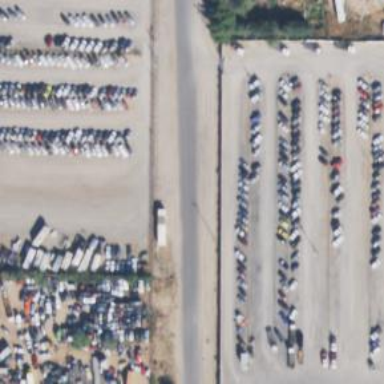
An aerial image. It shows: Parking area.